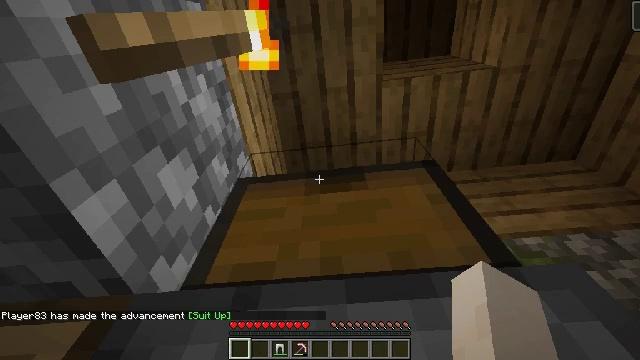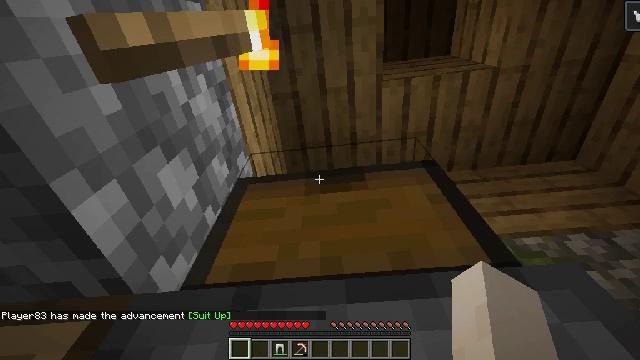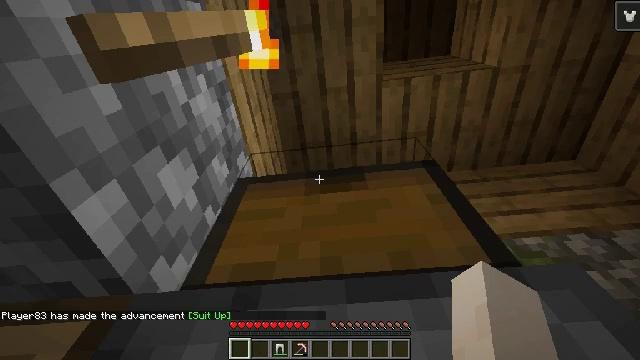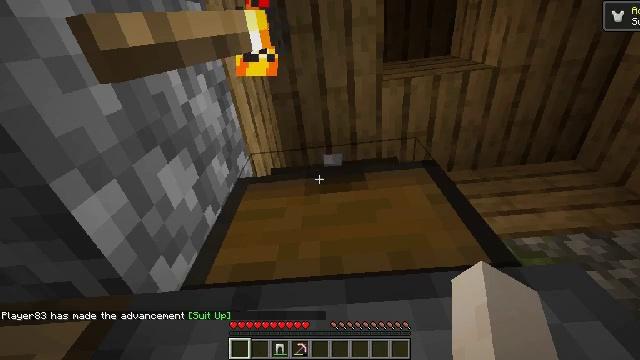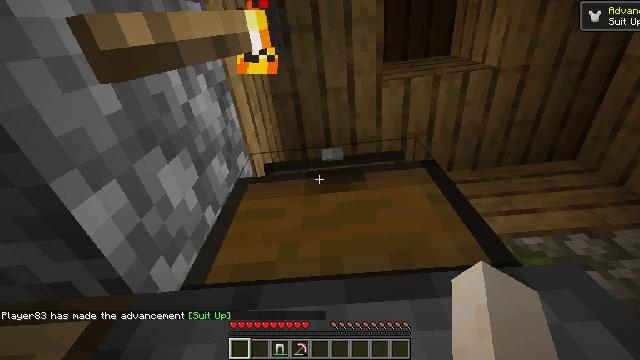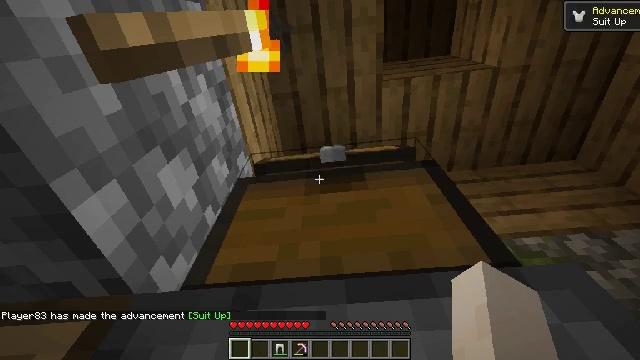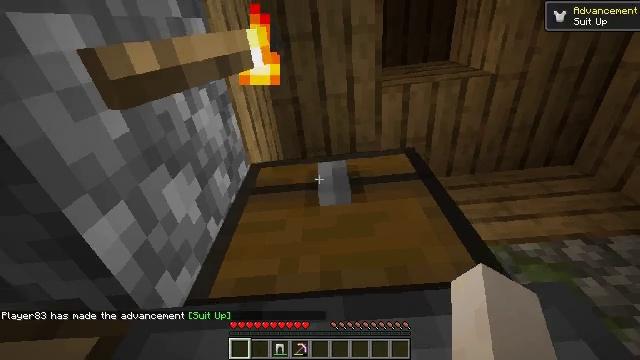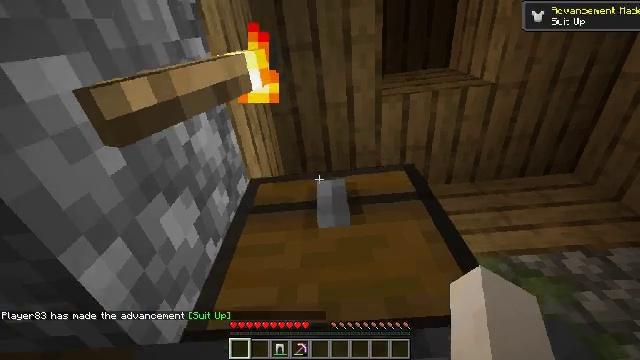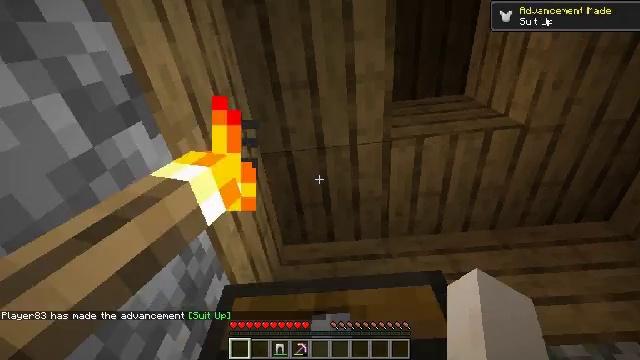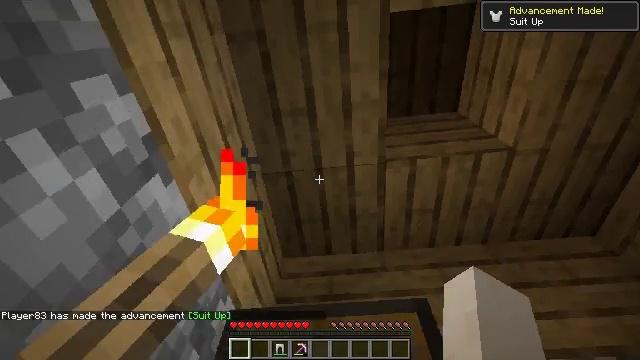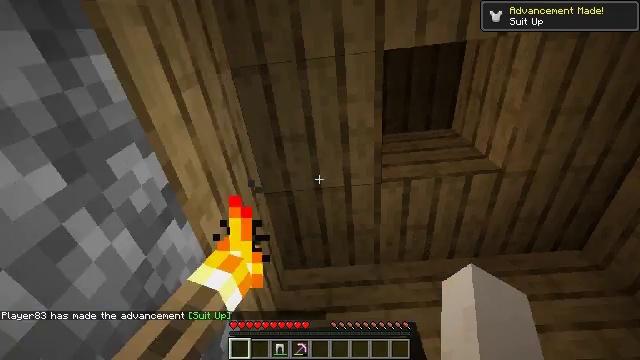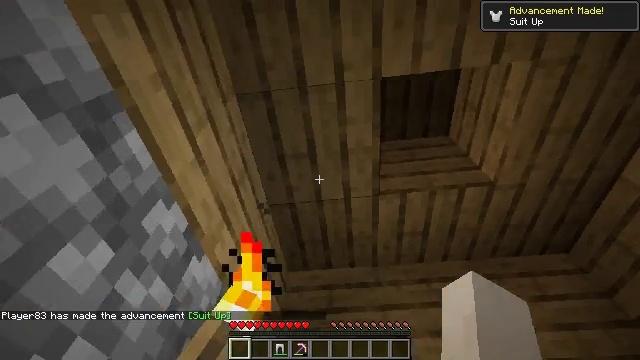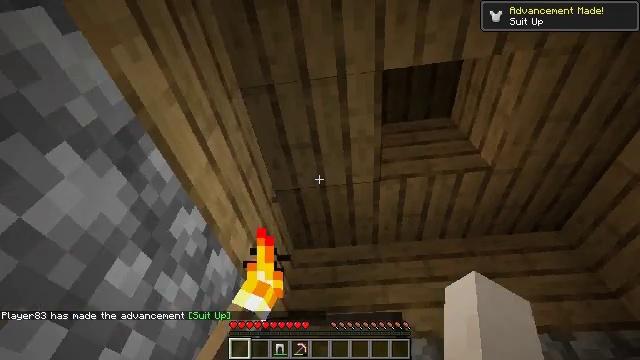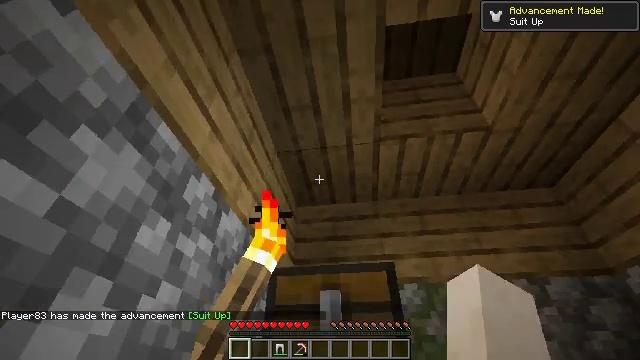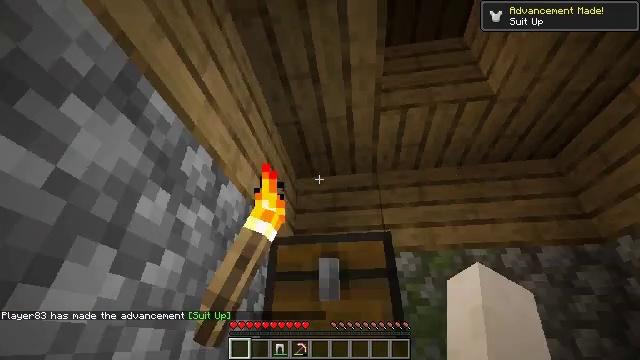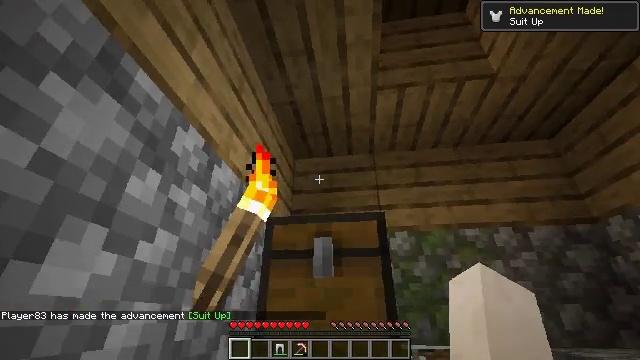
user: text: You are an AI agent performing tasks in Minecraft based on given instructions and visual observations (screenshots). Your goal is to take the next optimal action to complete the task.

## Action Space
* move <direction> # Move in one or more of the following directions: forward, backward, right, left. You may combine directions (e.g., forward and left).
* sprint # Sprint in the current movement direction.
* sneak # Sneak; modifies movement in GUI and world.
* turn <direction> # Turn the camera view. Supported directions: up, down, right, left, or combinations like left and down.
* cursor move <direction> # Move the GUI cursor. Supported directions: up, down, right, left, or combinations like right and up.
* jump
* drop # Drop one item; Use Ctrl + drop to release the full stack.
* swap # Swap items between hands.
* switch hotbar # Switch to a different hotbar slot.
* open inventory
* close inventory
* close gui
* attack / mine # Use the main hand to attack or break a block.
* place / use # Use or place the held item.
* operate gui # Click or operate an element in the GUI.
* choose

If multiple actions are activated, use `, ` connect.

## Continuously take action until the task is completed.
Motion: motion action
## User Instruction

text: Break the cobblestone to create a path.
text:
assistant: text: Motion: no_op
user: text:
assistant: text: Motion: no_op
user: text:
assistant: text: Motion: no_op
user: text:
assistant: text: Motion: no_op
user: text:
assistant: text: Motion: no_op
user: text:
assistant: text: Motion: move back
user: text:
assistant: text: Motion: move back
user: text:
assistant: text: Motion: move back
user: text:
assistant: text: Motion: move back
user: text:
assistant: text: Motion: move back
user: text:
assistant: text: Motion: move back, turn down
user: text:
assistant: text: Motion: move back, turn down
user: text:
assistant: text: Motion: move back, turn down
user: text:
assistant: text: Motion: move back, turn down
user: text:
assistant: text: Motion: move back, turn down
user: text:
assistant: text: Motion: move back, turn down
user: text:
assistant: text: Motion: turn down
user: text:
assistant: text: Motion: turn right and down
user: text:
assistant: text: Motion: turn right and down
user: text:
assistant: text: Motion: turn right
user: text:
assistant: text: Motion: turn right
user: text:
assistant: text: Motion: turn right
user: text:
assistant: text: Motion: turn right
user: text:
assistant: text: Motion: turn right and down
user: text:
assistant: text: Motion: turn right and down
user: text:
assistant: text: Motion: turn right and down
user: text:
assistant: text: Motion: turn right
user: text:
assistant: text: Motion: turn right
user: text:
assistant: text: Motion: no_op
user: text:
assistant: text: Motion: turn down